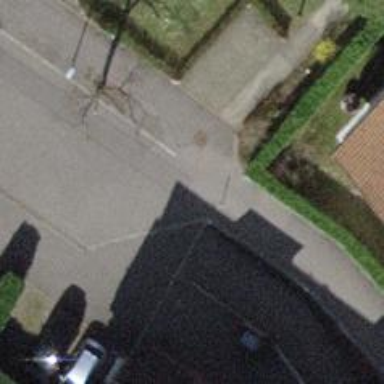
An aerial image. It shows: Bollard.